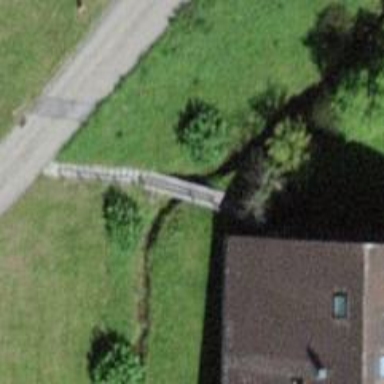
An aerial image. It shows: Paved path on bridge with excellent visibility. The bridge has beam structure.